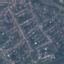
Land use / land cover: Residential